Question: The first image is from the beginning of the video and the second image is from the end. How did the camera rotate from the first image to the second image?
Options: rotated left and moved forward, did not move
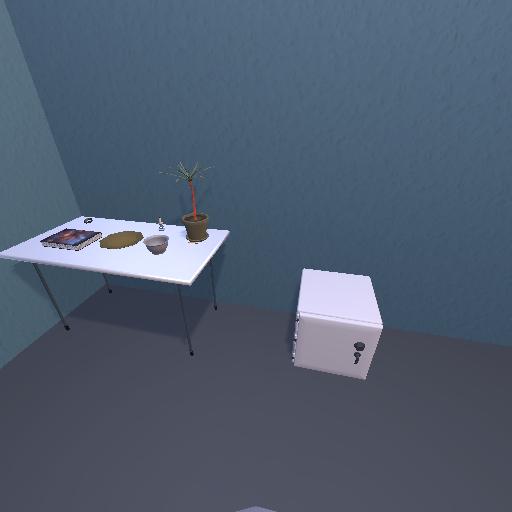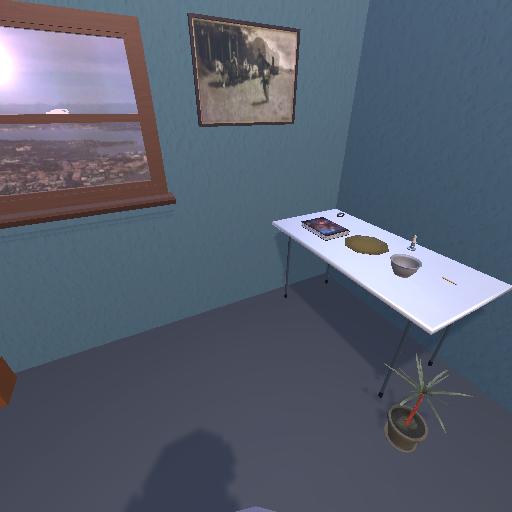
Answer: rotated left and moved forward